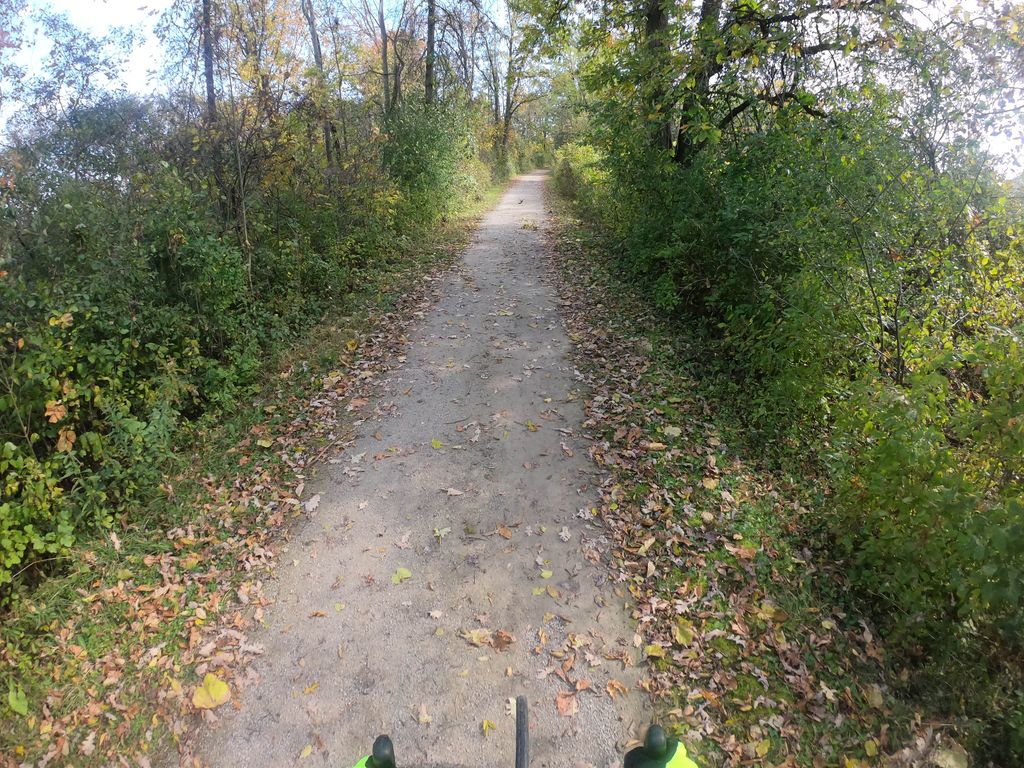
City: kitchener-waterloo